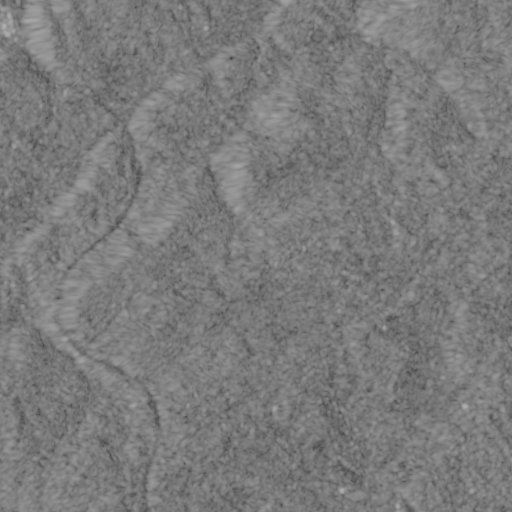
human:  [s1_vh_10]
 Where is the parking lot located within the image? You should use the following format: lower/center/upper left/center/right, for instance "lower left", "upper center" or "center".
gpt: The parking lot is located in the upper center of the image.
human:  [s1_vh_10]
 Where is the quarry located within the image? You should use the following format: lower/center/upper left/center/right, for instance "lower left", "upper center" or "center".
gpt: The quarry is located in the upper left of the image.
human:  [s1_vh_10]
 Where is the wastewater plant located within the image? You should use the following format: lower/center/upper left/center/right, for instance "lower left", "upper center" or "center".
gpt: The wastewater plant is located in the upper left of the image.
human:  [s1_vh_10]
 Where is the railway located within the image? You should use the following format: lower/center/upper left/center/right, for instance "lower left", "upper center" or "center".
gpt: The railway is located in the lower left of the image.
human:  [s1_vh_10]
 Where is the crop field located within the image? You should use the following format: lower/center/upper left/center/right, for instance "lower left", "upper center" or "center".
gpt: There is no crop field in the image.

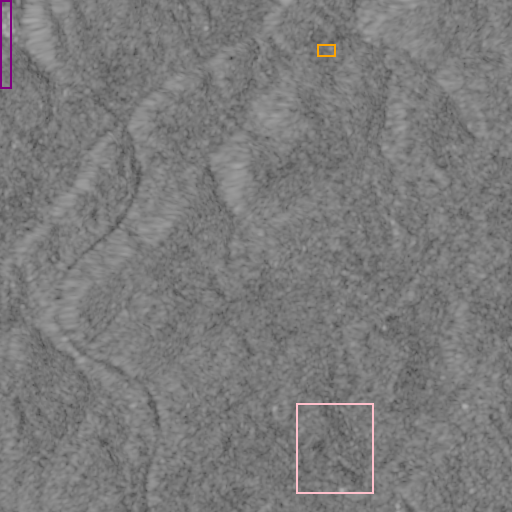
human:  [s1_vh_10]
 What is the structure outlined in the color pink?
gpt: The structure outlined in pink is a crop field.
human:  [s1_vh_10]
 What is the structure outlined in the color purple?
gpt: The structure outlined in purple is a quarry.
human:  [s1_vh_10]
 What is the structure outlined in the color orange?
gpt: The structure outlined in orange is a building.
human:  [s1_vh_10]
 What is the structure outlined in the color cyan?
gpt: There is no cyan outline.